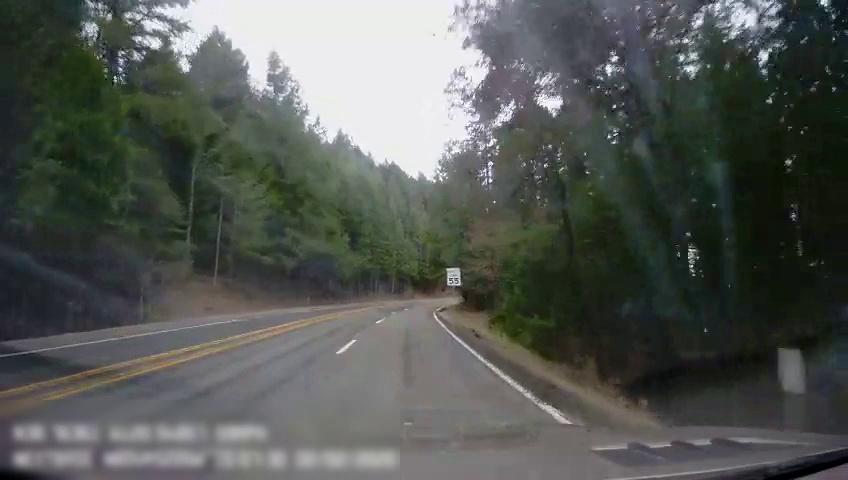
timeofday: Day
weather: Cloudy
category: Drivable Space
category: Lanes | Opposite Lane
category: Lanes | Opposite Lane
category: Lanes | Alternate Lane
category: Lanes | Current Lane
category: Lanes | Current Lane
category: Traffic | Signs